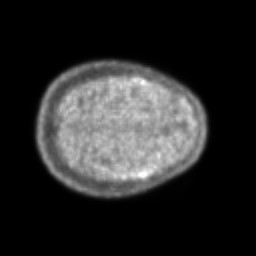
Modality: PET
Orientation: axial
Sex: female
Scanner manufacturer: ge